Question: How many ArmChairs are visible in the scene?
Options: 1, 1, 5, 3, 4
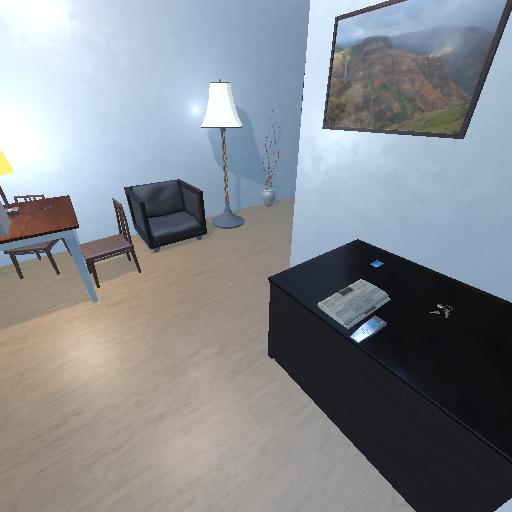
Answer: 1